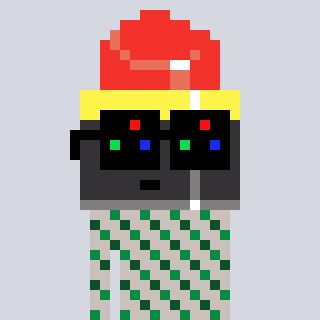
a pixel art character with square black sunglasses, a lipstick-shaped head and a foggrey-colored body on a cool background